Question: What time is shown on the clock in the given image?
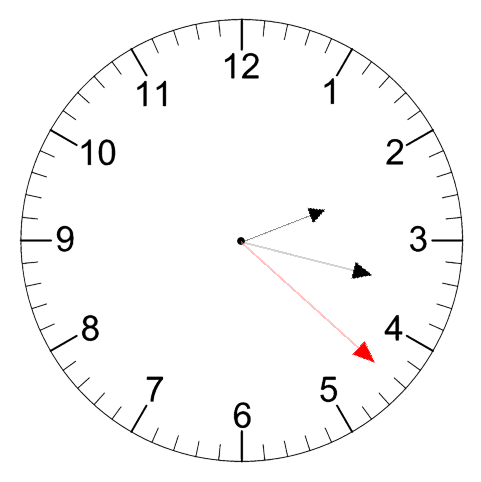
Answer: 02:17:22